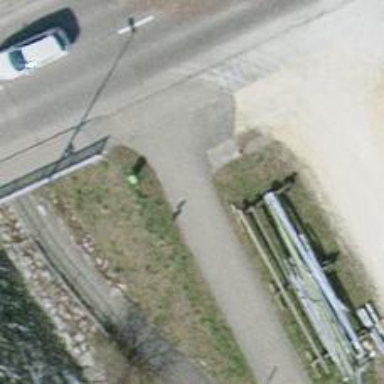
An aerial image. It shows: Asphalt track with grade1 quality. It is designed for agricultural vehicles.